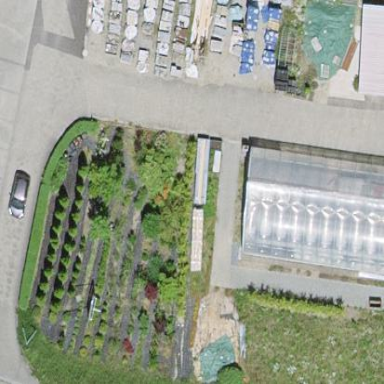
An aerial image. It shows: Greenhouse.